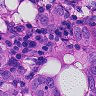
Metastatic tissue present: yes